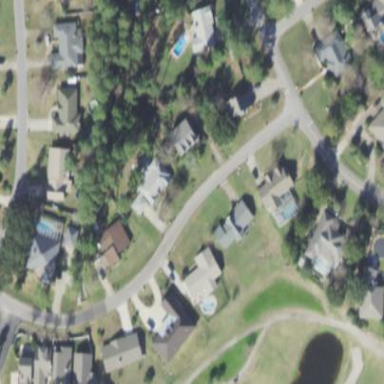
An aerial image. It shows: Residential area composed of single-family homes.